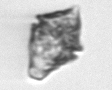
Label: Kryptoperidinium_triquetrum